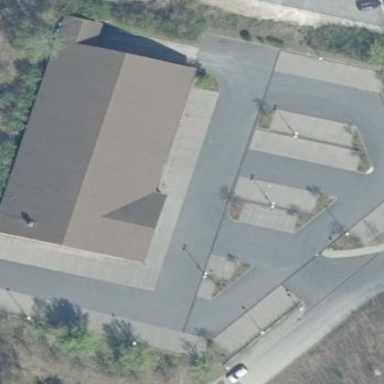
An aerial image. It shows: Parking area with surface.